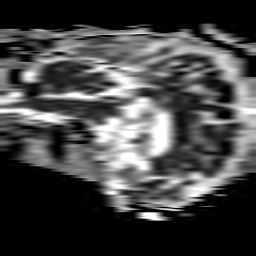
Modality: ADC
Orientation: sagittal
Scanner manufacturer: philips
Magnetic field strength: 3 T
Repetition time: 3.082 s
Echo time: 0.076 s